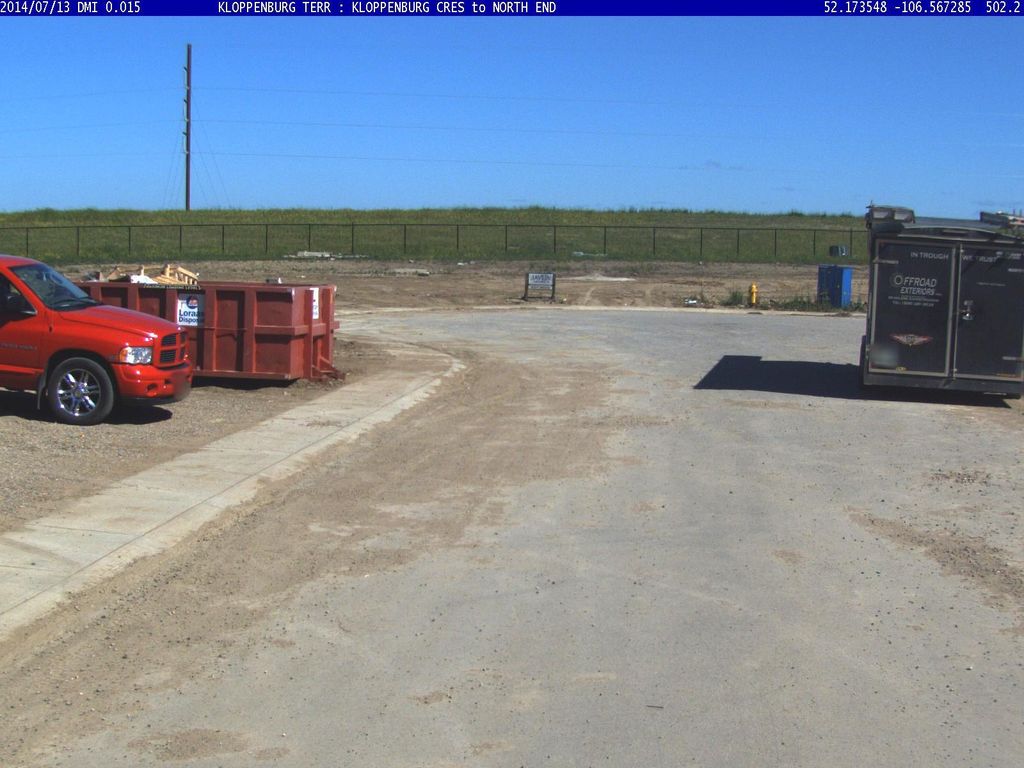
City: saskatoon